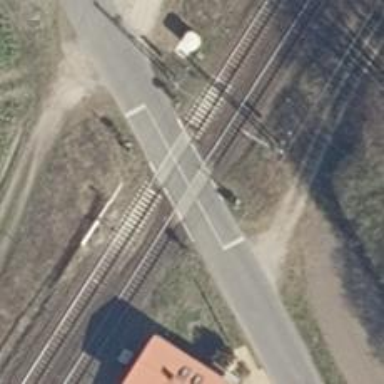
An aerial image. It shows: Level crossing along the railway.